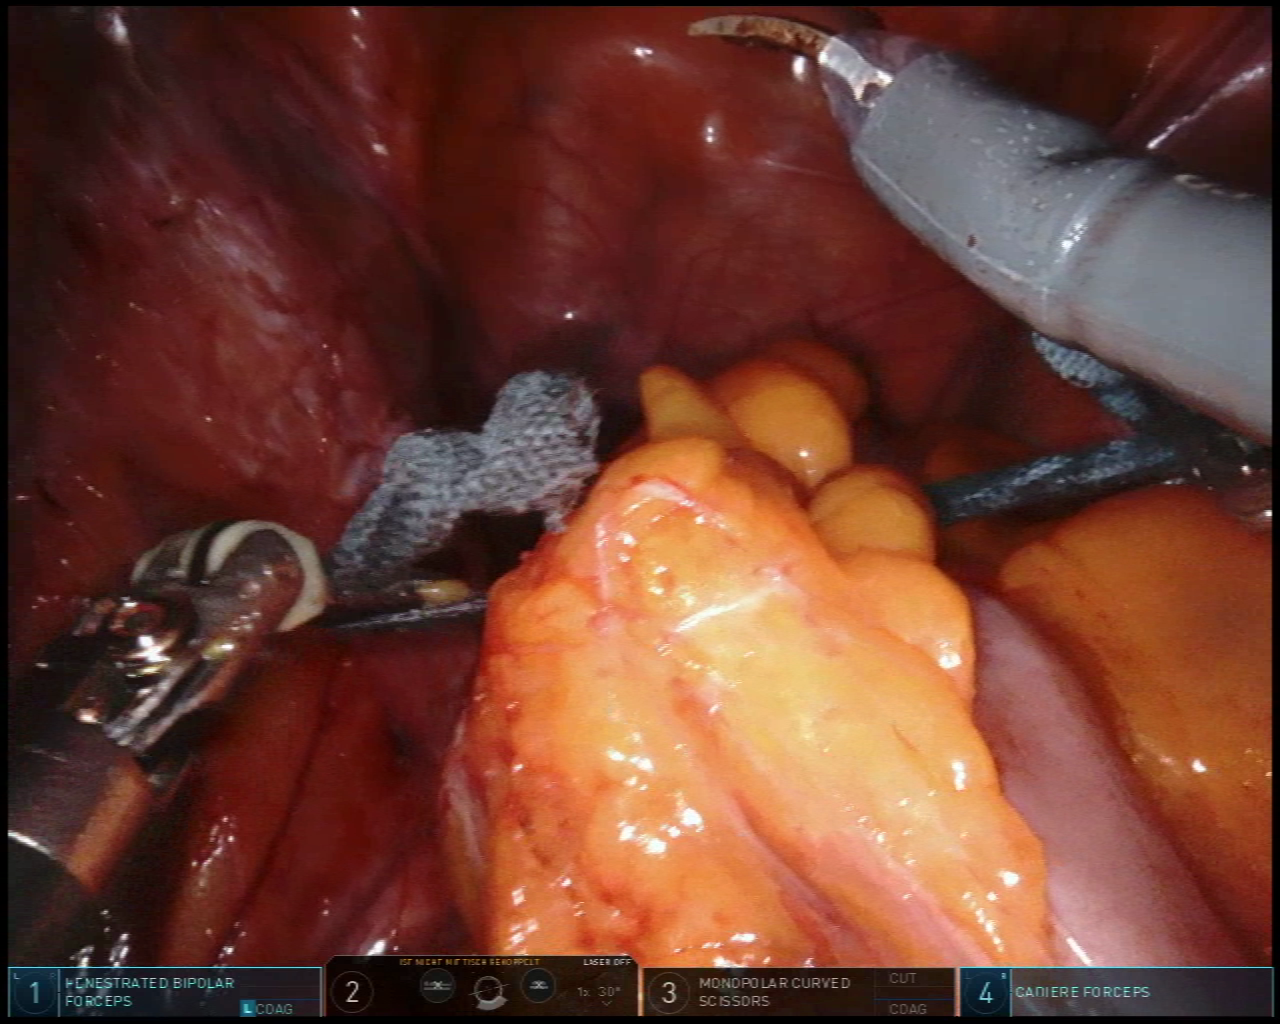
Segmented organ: abdominal_wall
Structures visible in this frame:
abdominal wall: yes
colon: yes
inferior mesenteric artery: no
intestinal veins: no
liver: no
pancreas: no
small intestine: no
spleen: no
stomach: no
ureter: yes
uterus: no
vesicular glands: no